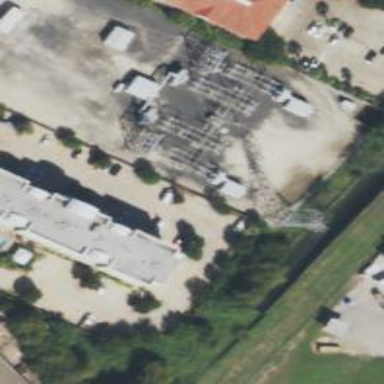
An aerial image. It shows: Switch for power supply.